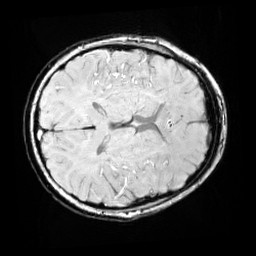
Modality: SWI
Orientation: axial
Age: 11
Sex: male
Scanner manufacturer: siemens
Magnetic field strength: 3 T
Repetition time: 0.027 s
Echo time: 0.02 s